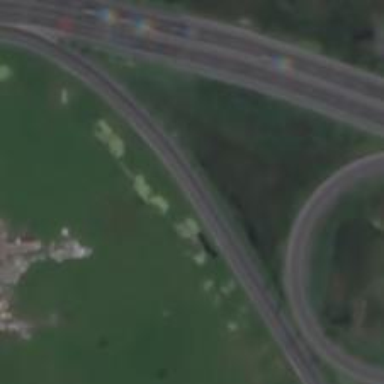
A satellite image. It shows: Motorway link.